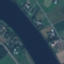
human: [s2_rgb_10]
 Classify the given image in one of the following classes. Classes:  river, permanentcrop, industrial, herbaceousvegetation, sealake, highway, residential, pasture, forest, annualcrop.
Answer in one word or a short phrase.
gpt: River